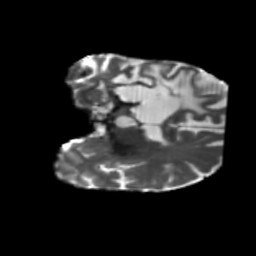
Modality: T2w
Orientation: coronal
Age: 57
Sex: male
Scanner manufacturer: siemens
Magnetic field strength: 3 T
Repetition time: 5.47 s
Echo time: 0.0854 s